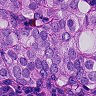
Metastatic tissue present: yes